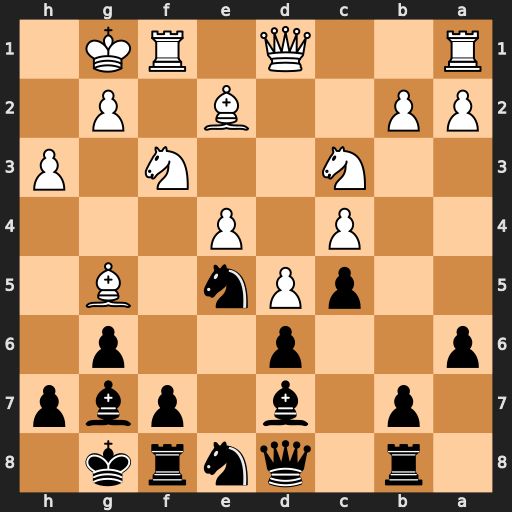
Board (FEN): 1r1qnrk1/1p1b1pbp/p2p2p1/2pPn1B1/2P1P3/2N2N1P/PP2B1P1/R2Q1RK1
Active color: b
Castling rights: -
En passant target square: -
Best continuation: Nxf3+ Rxf3 Qxg5